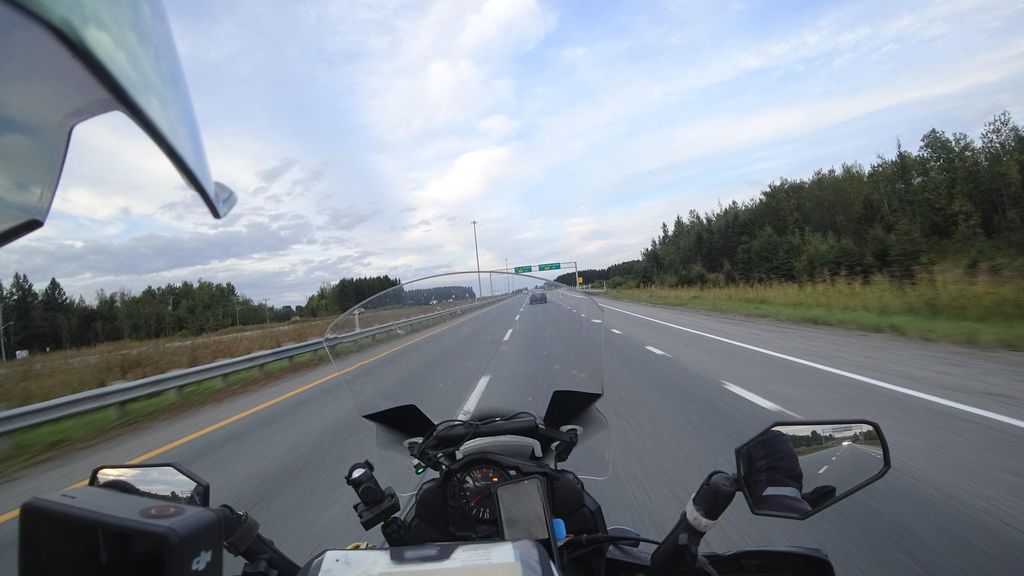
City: quebec_city